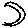
Label: moon